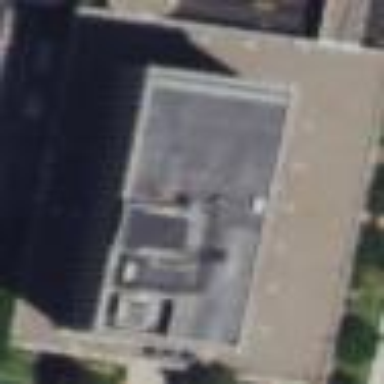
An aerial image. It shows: Part of building.